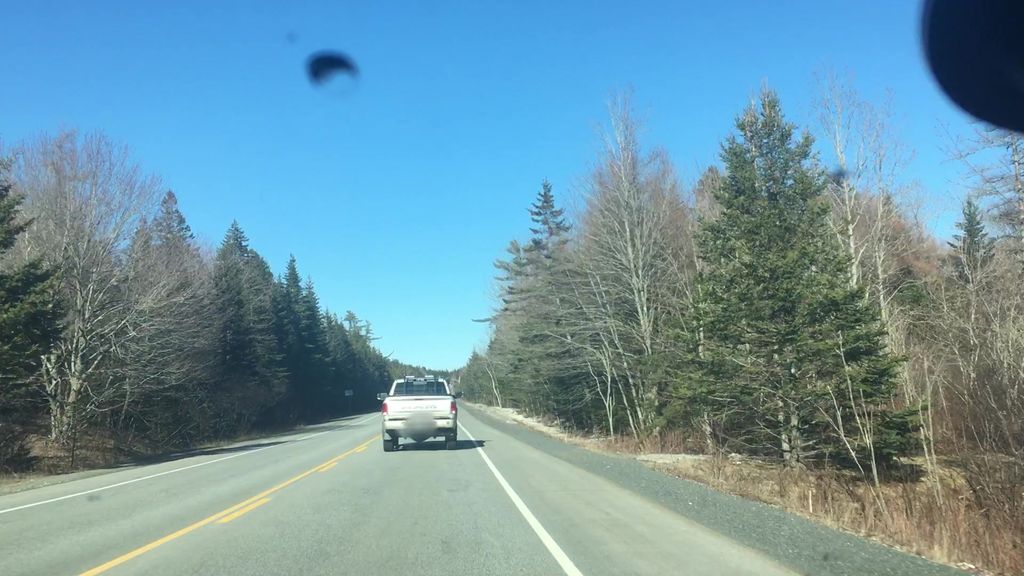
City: halifax